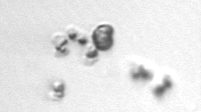
Label: Phaeocystis